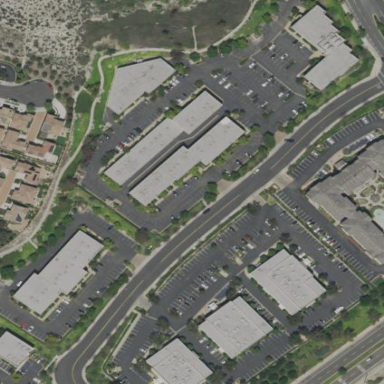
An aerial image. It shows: Commercial area.